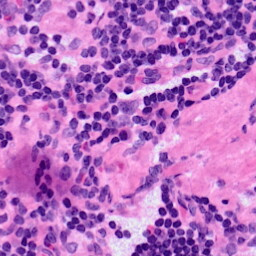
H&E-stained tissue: LymphNode